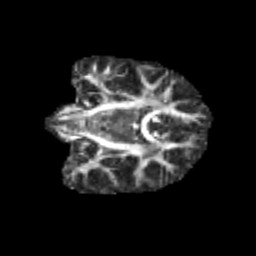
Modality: FA
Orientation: coronal
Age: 12
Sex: male
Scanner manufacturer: siemens
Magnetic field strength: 3 T
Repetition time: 3.8 s
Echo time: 0.07 s